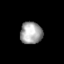
Tissue: skin
Cell type: Epithelial cells
Senescence score: 0.2829
Nuclear area (px): 482
Mean DAPI intensity: 162.398